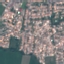
Label: Residential